Interaction volume radius: 10 \u00c5
Interaction volume height: 25 \u00c5
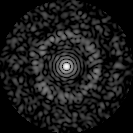
Disorder parameter: 0.82